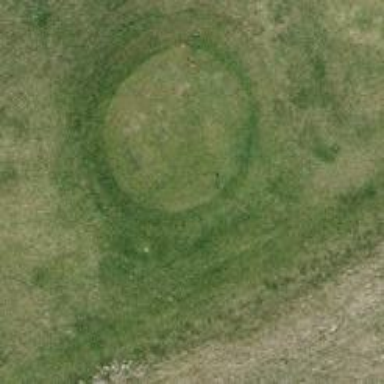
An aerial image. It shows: Golf tee.